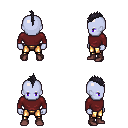
a pixel art fantasy rpg character, male body template, dark elf, purple skin, maroon long-sleeve shirt, gold greaves, raven mohawk hairstyle, maroon shoes, four views (front, back, left, right), 2x2 character sprite sheet, small pixel art, hard edges, no anti-aliasing